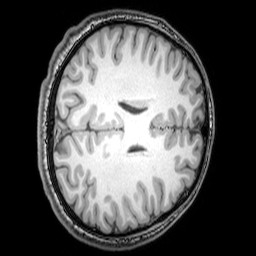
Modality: T1w
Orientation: axial
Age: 23
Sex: male
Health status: healthy
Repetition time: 0.081 s
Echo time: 0.037 s